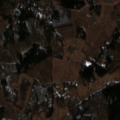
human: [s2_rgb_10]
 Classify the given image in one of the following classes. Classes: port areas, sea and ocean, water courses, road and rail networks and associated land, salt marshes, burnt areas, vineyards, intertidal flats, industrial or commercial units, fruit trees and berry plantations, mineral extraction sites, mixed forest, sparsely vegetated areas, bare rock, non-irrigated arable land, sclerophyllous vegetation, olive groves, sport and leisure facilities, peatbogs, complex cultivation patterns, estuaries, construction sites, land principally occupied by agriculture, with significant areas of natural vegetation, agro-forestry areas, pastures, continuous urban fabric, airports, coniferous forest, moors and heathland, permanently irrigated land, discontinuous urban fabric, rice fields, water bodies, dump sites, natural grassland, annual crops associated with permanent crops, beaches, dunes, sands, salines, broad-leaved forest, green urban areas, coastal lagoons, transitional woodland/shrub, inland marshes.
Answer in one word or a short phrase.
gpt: non-irrigated arable land, land principally occupied by agriculture, with significant areas of natural vegetation, broad-leaved forest, coniferous forest, mixed forest